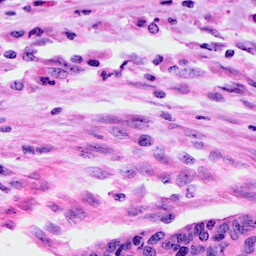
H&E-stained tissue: Cervix